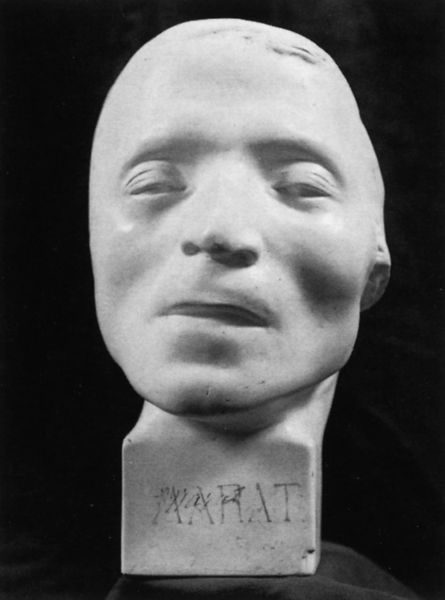
Titel: Totenmaske Marats
Künstler: Madame Tussaud
Institution: Lyons, Bibliothèque Municipale
Schlagwörter: kopf, mann, weiß, marmor, mund, nase, ohr, blick, augen, gesicht, sockel, stein, tod, skulptur, lächeln, schrift, inschrift, büste, glatze, schlitzaugen, bildhauerei, glatt, granit, rodin, maske, text, wangenknochen, basis, gips, marat, totenmaske, aufdruck, schläfrig, nsae, französische revolutuion, jean paul